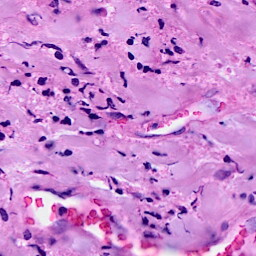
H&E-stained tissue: Breast